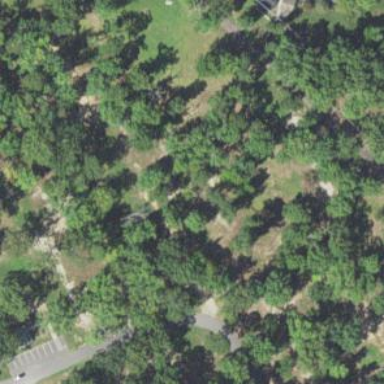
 specifically designed for the sport of disc golf."